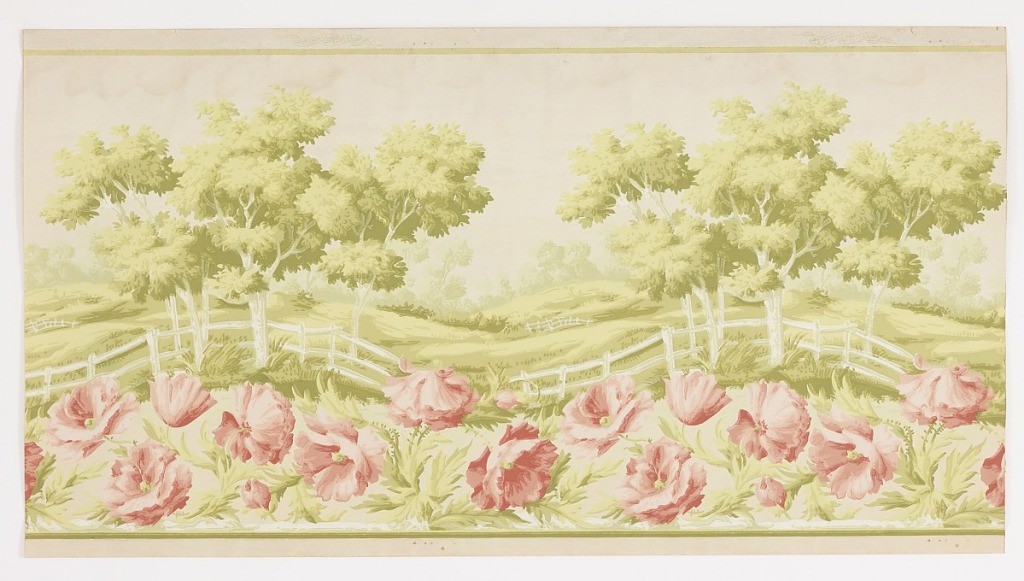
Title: Frieze
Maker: Standard Wall-Paper Company, Standard Wall-Paper Company, Sandy Hill, New York
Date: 1905–1915
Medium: Machine-printed paper
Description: Landscape frieze, with trees and rolling hills in background, and large-scale pink flowers, probably poppies, and white picket fence in foreground.